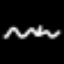
Label: squiggle